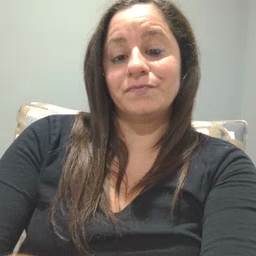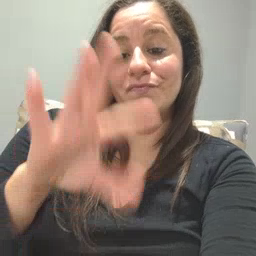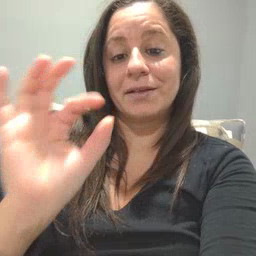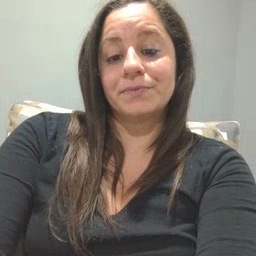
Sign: find